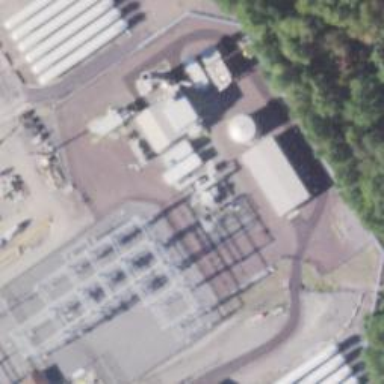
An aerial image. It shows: Power plant.